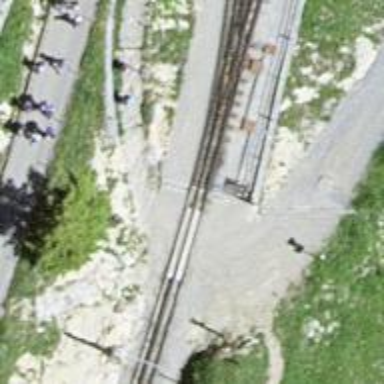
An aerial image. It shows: Uncontrolled railway crossing.